Question: After whole week of Googling, asking questions here, etc. I set up my arm-none-eabi toolchain under Linux.
Finally!
My problem is (I really hope it's the last one!) I'm still getting Codan errors from Eclipse - it is pretty annoying. Those errors descriptions are for example:
- 'Symbol 'stderr' could not be resolved'- 'Invalid arguments 'Candidates are: void sleep(?)'
I'm using Eclipse Luna for C/C++ developers. And code in editor is default one.
What should I do? Disable Codan? 'Teach' it to ignore things like that? If so, how can I do that?

Thanks for your help!
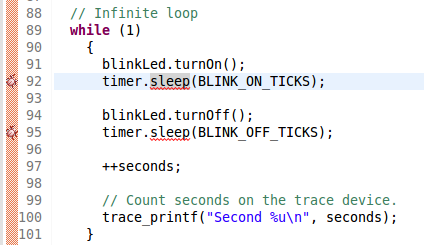
Answer: See here - <URL>, and also rebuild index by right clicking on the project and selecting Index > Rebuild.
This assumes that your project type is "Empty C++ Makefile project" with "Cross GCC" or "other toolchain".
EDIT: Not directly related to your question, just a hint at the end before you waste too much time for it like I did - <URL>